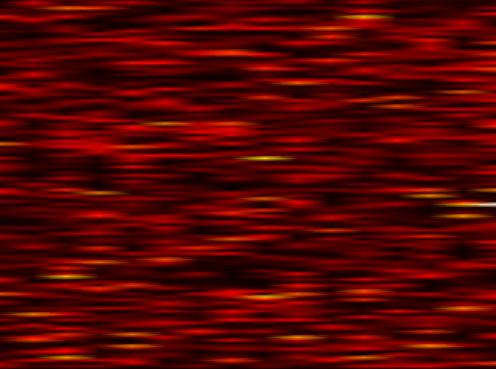
Label: WOLA